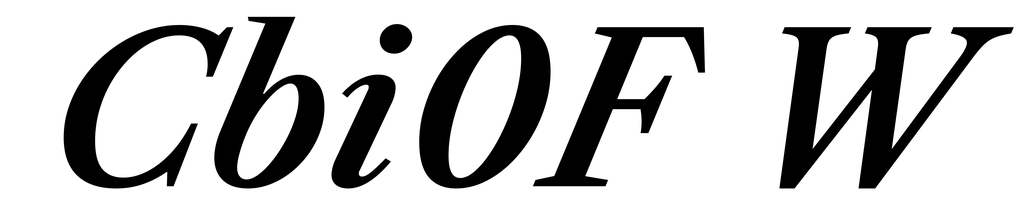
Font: LibreCaslonText-Italic_SemiBold_Italic